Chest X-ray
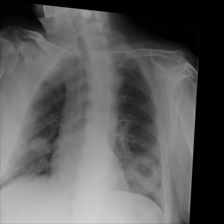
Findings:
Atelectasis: negative
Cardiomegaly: negative
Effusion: negative
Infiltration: negative
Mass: negative
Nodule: negative
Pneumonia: negative
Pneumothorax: negative
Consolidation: negative
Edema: negative
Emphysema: negative
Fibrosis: negative
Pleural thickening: negative
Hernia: negative